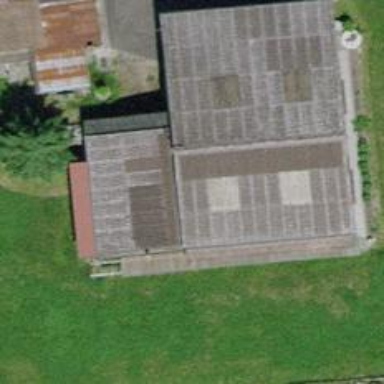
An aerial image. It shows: Farm auxiliary building.